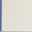
Piece: xx